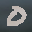
Label: 0